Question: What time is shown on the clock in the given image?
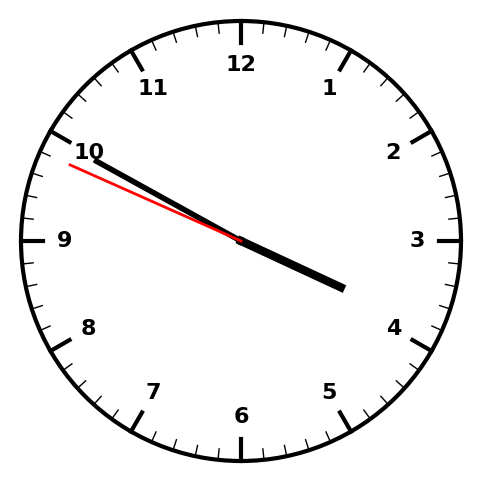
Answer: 03:49:49